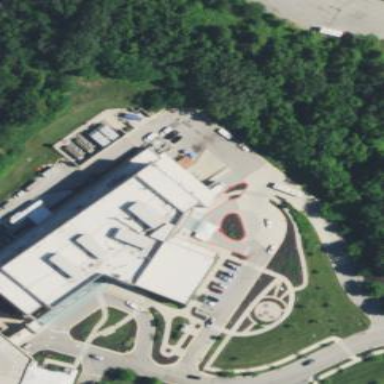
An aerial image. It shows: Clinic building.